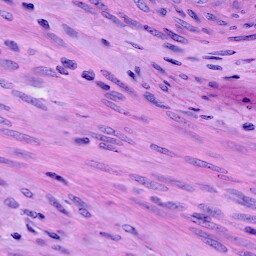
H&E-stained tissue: Cervix